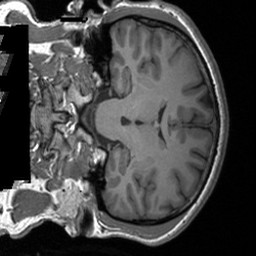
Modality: T1w
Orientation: coronal
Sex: male
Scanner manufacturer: siemens
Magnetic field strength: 3 T
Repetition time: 1.9 s
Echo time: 0.00226 s